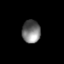
Tissue: lung
Cell type: Epithelial cells
Senescence score: 0.2105
Nuclear area (px): 406
Mean DAPI intensity: 116.781